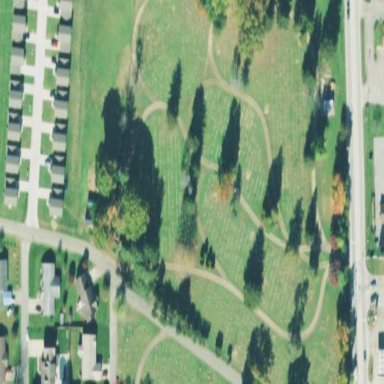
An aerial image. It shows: Cemetery.